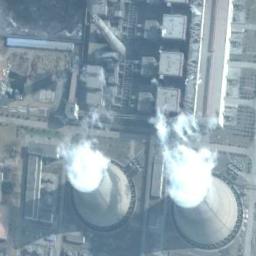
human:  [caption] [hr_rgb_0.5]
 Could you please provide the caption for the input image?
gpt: There are many buildings of different shapes next to the thermal power station .

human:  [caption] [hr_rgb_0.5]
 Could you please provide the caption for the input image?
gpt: The thermal power station is next to some buildings with white mist above .

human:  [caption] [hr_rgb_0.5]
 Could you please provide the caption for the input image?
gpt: There are two thermal power stations at the top right of the picture, and the left one is emitting smoke .

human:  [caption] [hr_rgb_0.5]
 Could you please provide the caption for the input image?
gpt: In the thermal power station there are neatly planned plants and equipment, two cooling towers emit steam, and a chimney .

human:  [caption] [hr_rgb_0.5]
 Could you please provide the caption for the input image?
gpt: There are some buildings and two chimneys on the thermal power station .